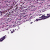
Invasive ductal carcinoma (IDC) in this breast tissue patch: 1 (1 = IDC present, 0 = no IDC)